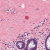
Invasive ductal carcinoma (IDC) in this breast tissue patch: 0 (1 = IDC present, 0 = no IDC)